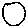
Label: circle